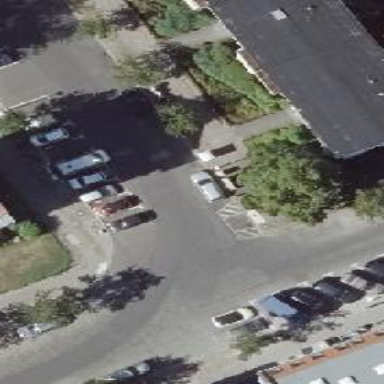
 while parking lanes on the left are perpendicular to the street."